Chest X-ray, AP view. Patient: 61 years old, sex M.
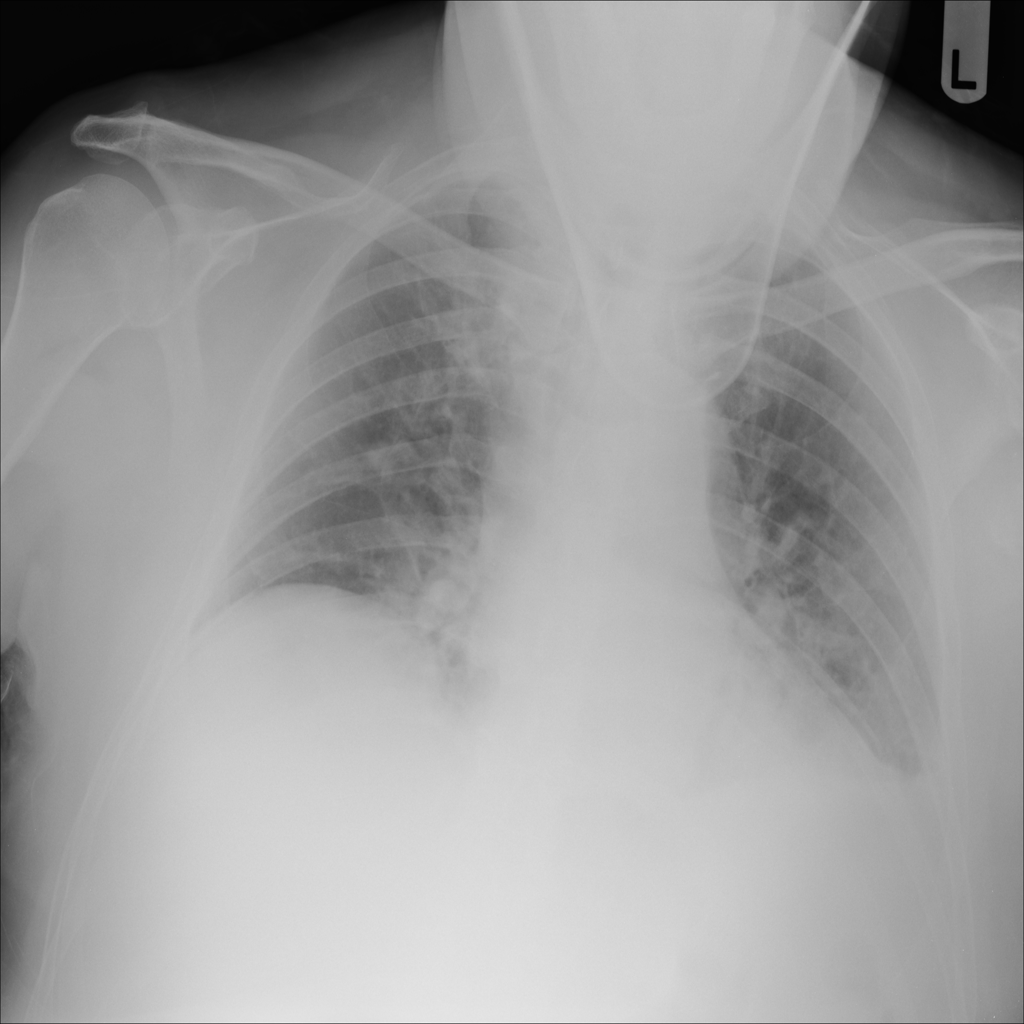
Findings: Atelectasis, Infiltration